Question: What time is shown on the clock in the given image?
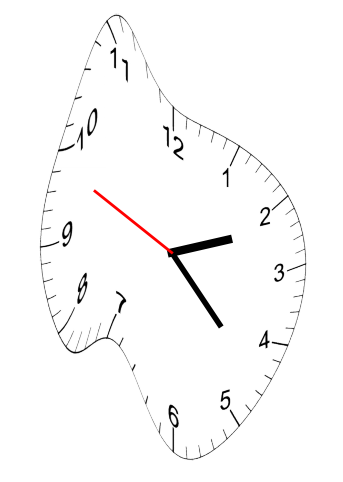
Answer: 02:22:49